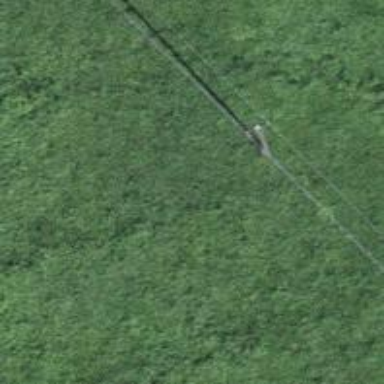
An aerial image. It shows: Power pole.